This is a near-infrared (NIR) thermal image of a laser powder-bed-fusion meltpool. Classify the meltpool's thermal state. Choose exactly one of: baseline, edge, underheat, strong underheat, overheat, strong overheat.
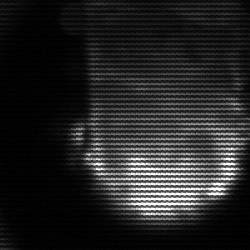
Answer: baseline